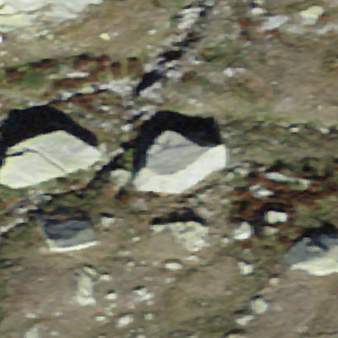
Label: bouldering_area